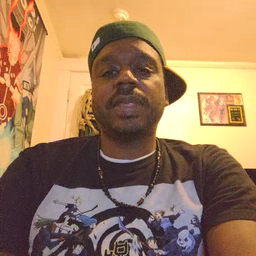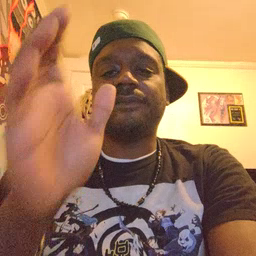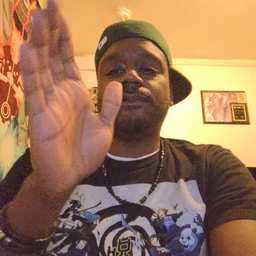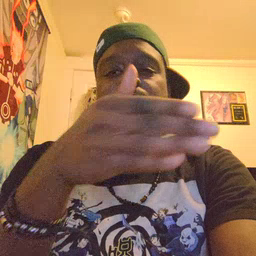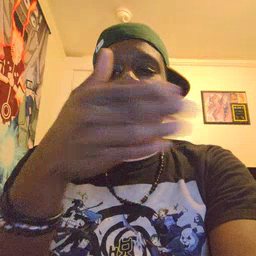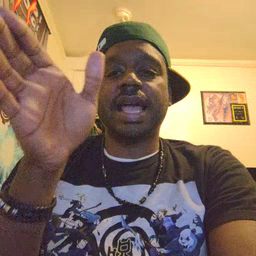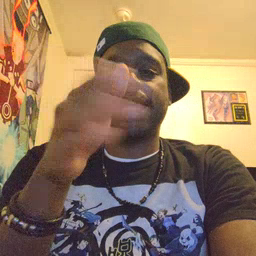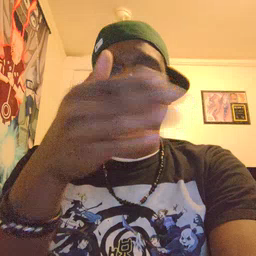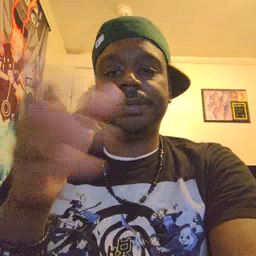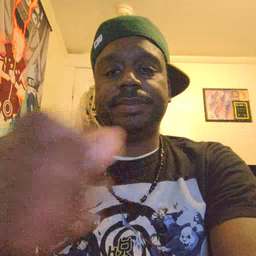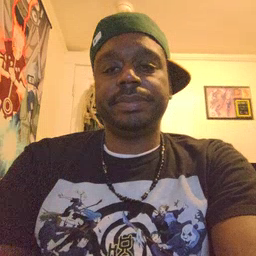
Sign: flag